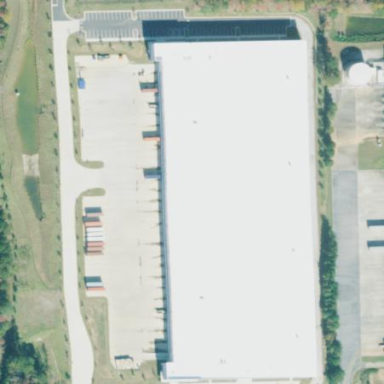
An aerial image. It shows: Warehouse.